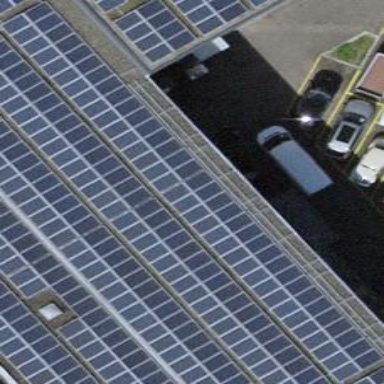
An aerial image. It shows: Solar power generator using photovoltaic method with solar photovoltaic panel types.